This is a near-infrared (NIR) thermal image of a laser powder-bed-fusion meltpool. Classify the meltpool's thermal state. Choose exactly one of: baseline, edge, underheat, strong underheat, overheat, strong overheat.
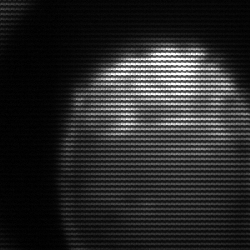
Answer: edge